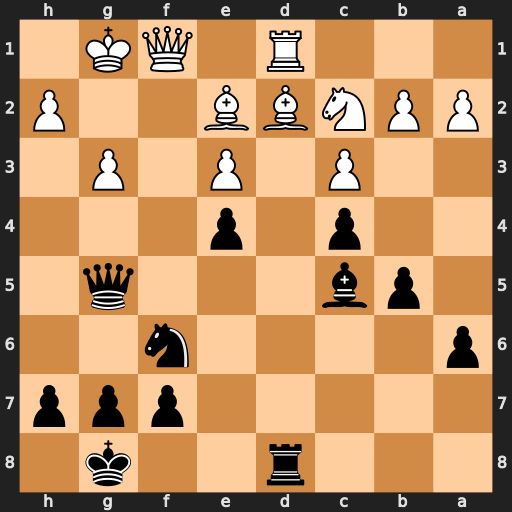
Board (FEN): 3r2k1/5ppp/p4n2/1pb3q1/2p1p3/2P1P1P1/PPNBB2P/3R1QK1
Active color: b
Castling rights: -
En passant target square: -
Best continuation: Rxd2 Rxd2 Bxe3+ Kg2 Bxd2